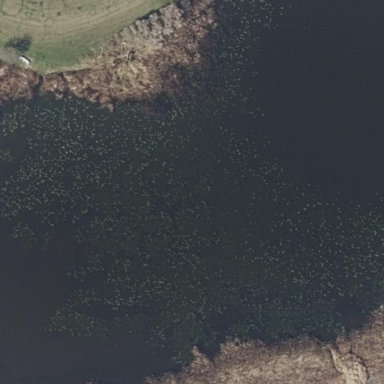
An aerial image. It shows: Pond surrounded by natural water.